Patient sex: M
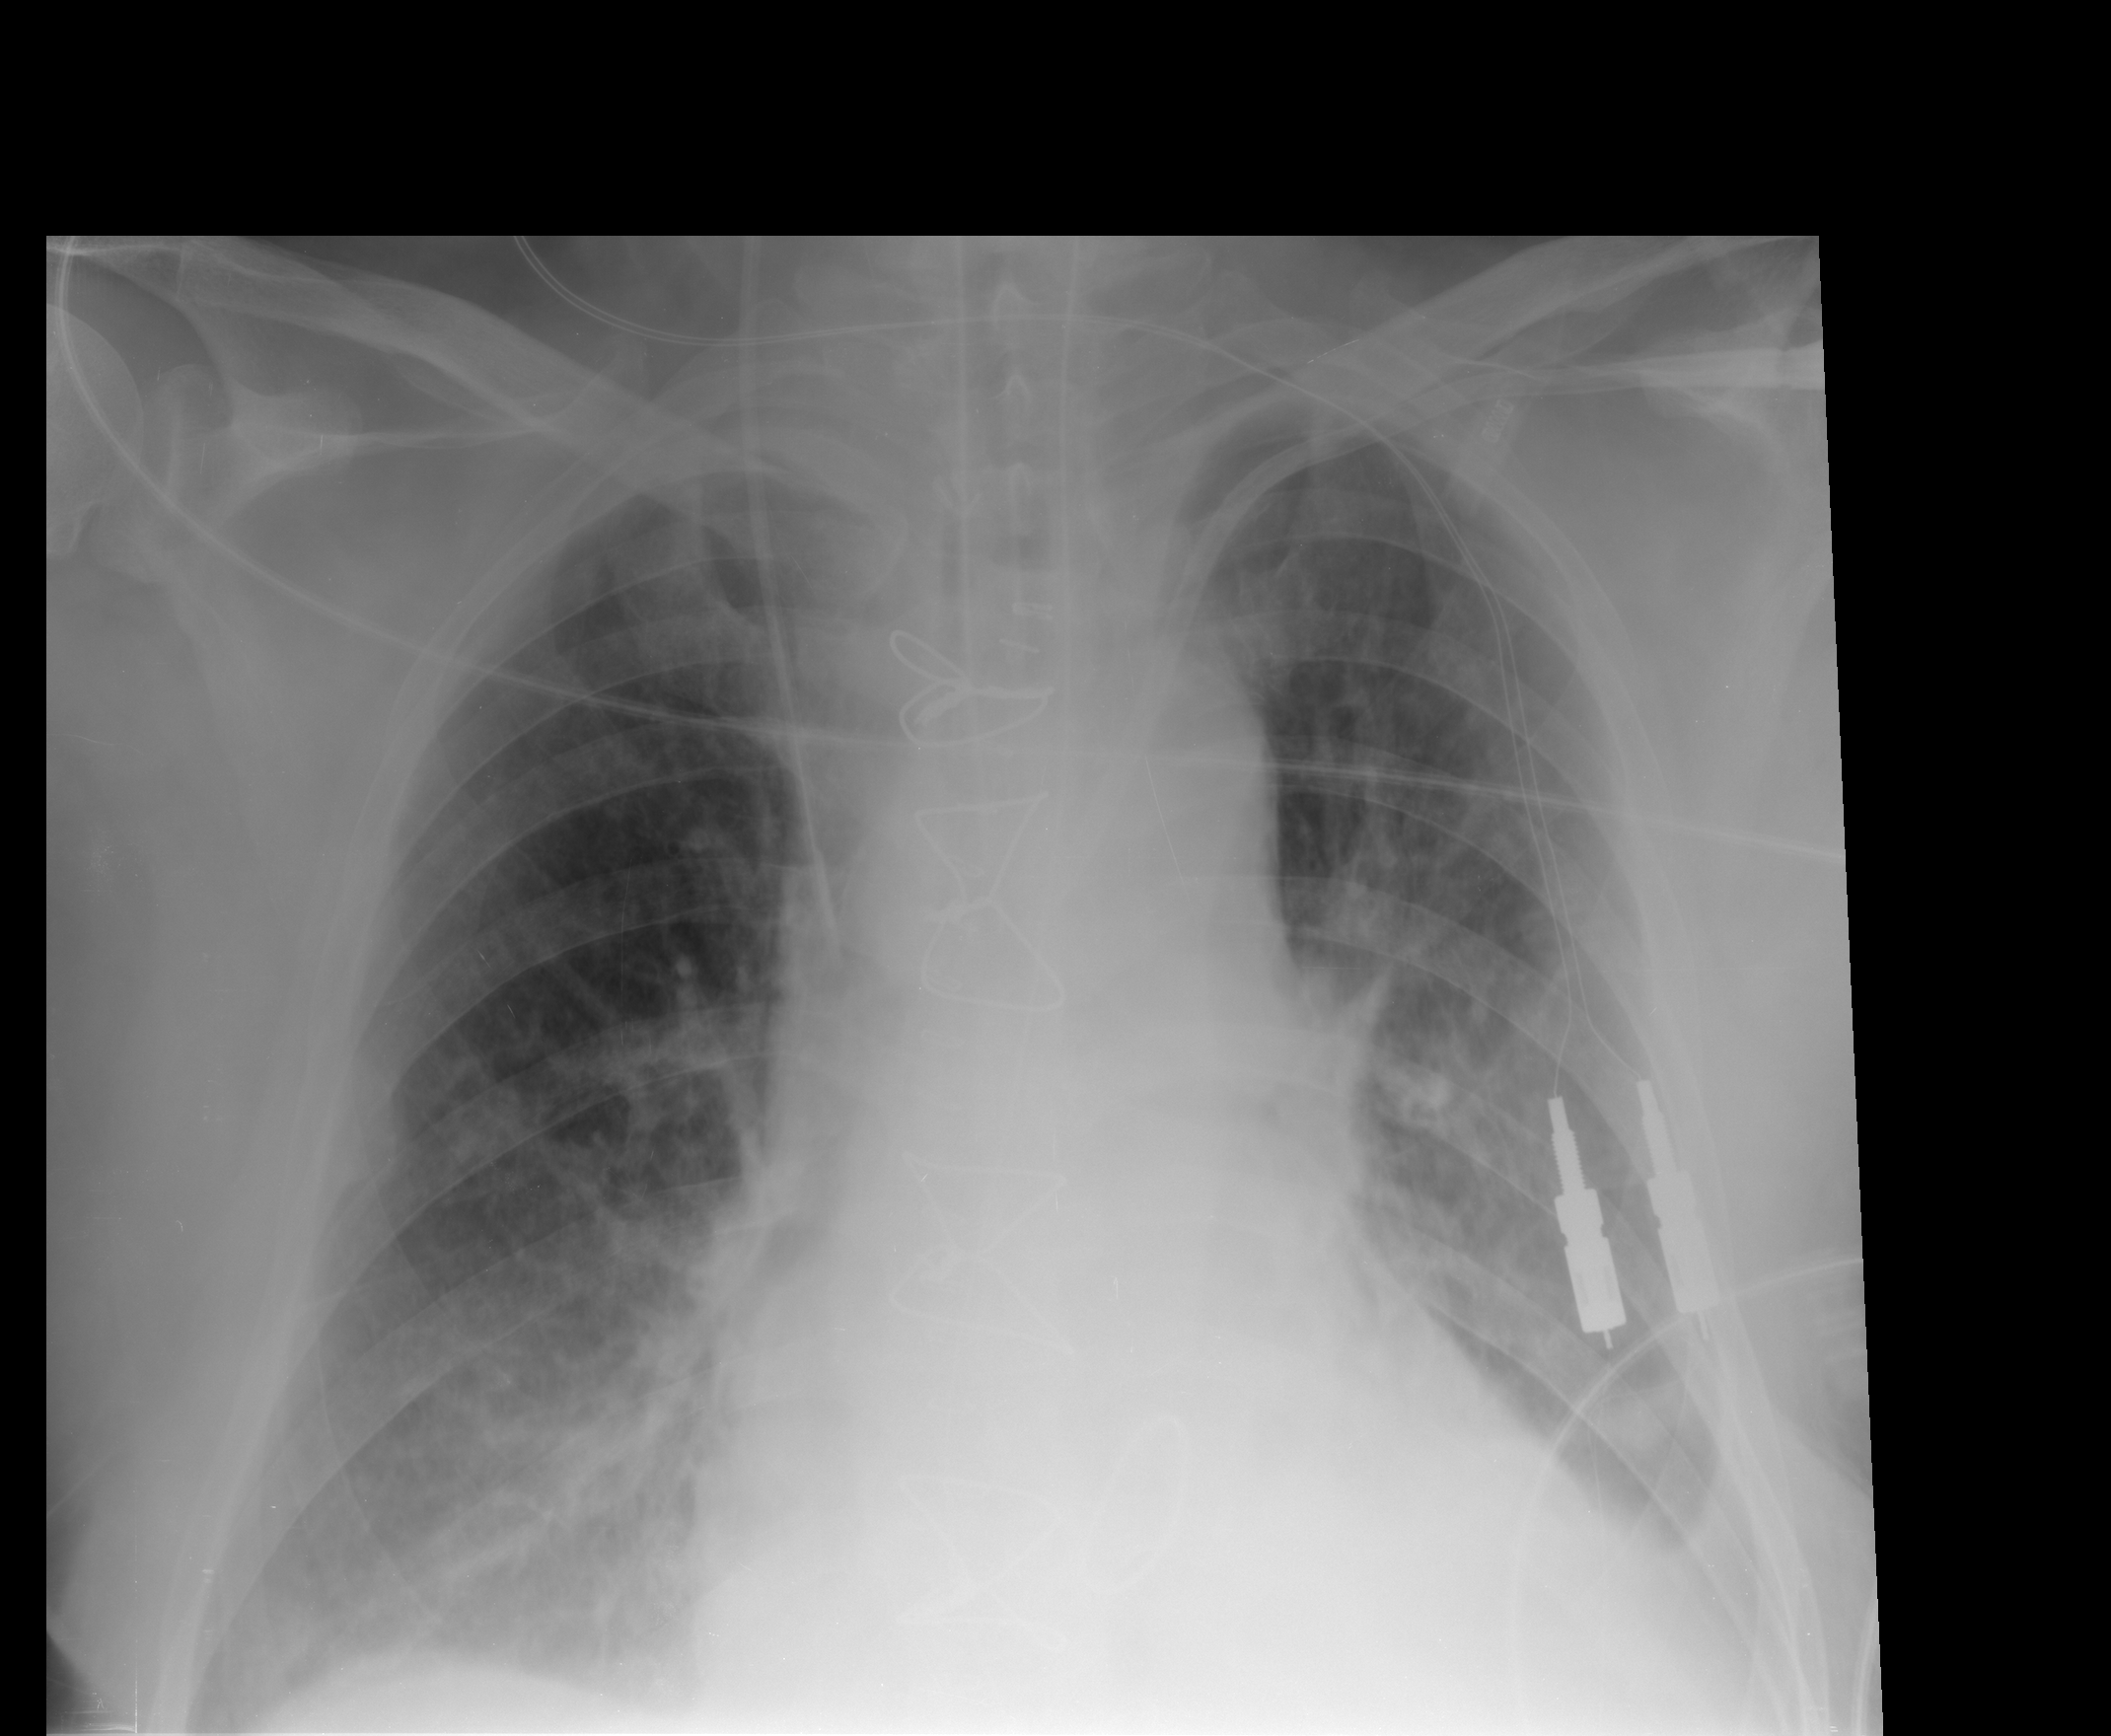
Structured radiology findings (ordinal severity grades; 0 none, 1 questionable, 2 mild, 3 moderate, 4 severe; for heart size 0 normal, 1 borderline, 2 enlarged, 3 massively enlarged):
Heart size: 2
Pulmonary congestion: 2
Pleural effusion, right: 2
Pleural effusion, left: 2
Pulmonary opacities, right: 2
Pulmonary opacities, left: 0
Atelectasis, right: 2
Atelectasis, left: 2